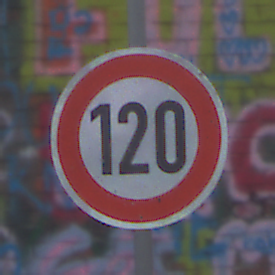
Verkehrszeichen: Geschwindigkeit120
Umgebung: Outdoor, Suburban
Tageszeit: MorningAfternoon
Wetter: Overcast
Licht: Natural
Jahreszeit: NotSpecified
Kontrast: LowContrast